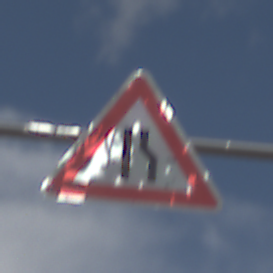
Verkehrszeichen: EinseitigVerengteFahrbahnRechts
Umgebung: Outdoor, Nature
Tageszeit: Midday
Wetter: PartlyCloudy
Licht: Natural
Jahreszeit: NotSpecified
Kontrast: HighContrast